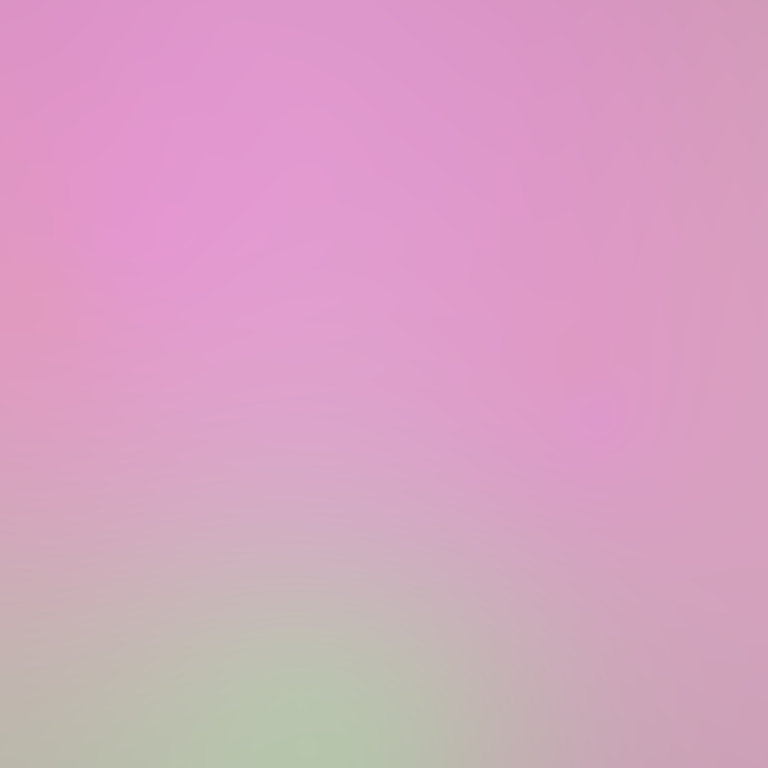
Abstract light effect, smooth gradient from soft pink to light green, calm atmosphere, diffuse light, no room, no furniture, no objects.